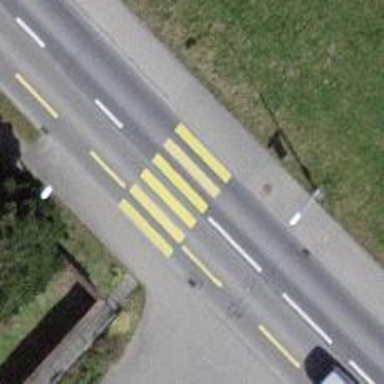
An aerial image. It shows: Uncontrolled zebra crossing with zebra markings.